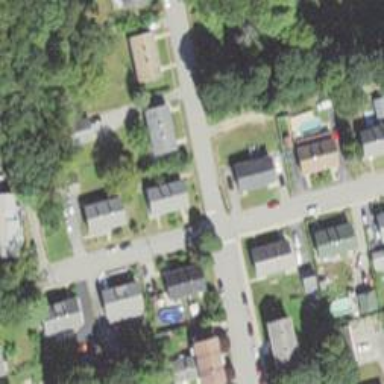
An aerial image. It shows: Residential driveway.